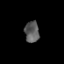
Tissue: prostate
Cell type: T cells
Senescence score: 0.342
Nuclear area (px): 297
Mean DAPI intensity: 92.061